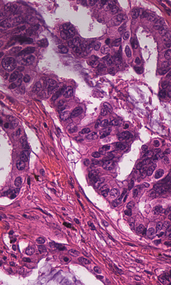
Tumor epithelial tissue: yes
Tumor-associated stroma tissue: yes
Normal tissue: no